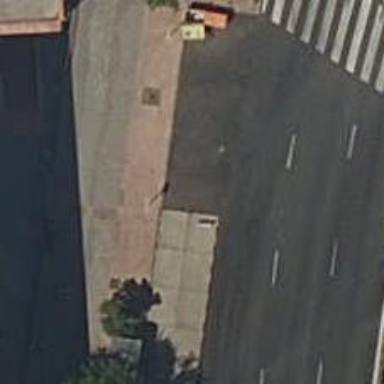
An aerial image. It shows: Bus stop with shelter. It is platform for public transport.